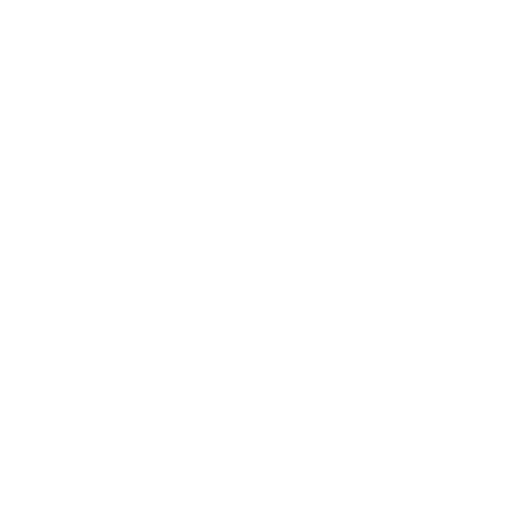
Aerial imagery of bar in Maine named Bache Rock containing only open water